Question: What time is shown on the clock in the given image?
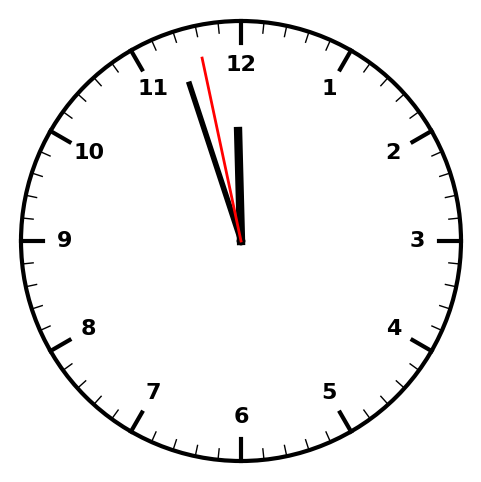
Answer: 11:56:58